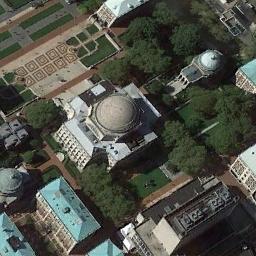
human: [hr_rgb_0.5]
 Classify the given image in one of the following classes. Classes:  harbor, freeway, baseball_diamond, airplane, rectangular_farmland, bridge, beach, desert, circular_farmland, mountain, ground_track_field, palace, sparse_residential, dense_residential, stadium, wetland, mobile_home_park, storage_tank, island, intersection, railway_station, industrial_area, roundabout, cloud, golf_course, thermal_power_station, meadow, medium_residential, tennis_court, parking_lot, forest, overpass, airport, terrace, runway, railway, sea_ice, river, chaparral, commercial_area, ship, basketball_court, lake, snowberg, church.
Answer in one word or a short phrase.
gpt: church